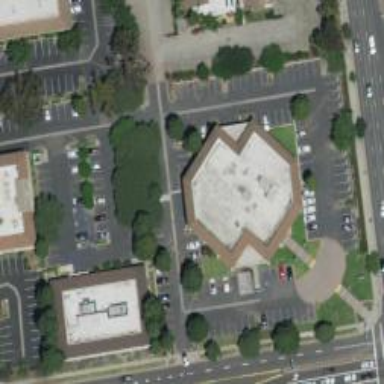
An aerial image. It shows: Commercial building.